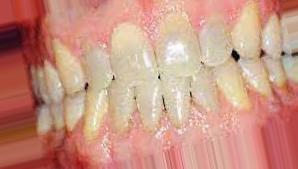
Condition: Tooth Discoloration